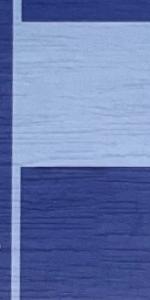
Label: Empty